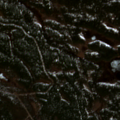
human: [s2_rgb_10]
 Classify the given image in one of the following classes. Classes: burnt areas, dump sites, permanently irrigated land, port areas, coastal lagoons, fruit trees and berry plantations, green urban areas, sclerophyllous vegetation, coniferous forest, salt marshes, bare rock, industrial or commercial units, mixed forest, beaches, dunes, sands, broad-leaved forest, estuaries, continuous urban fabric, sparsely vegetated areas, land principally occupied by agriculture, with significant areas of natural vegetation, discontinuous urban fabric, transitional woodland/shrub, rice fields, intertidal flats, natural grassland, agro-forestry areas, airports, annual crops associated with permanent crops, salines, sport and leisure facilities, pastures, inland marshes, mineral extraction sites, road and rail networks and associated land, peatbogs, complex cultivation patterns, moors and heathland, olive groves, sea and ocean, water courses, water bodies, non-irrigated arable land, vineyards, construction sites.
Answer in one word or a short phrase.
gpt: coniferous forest, mixed forest, transitional woodland/shrub